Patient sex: M
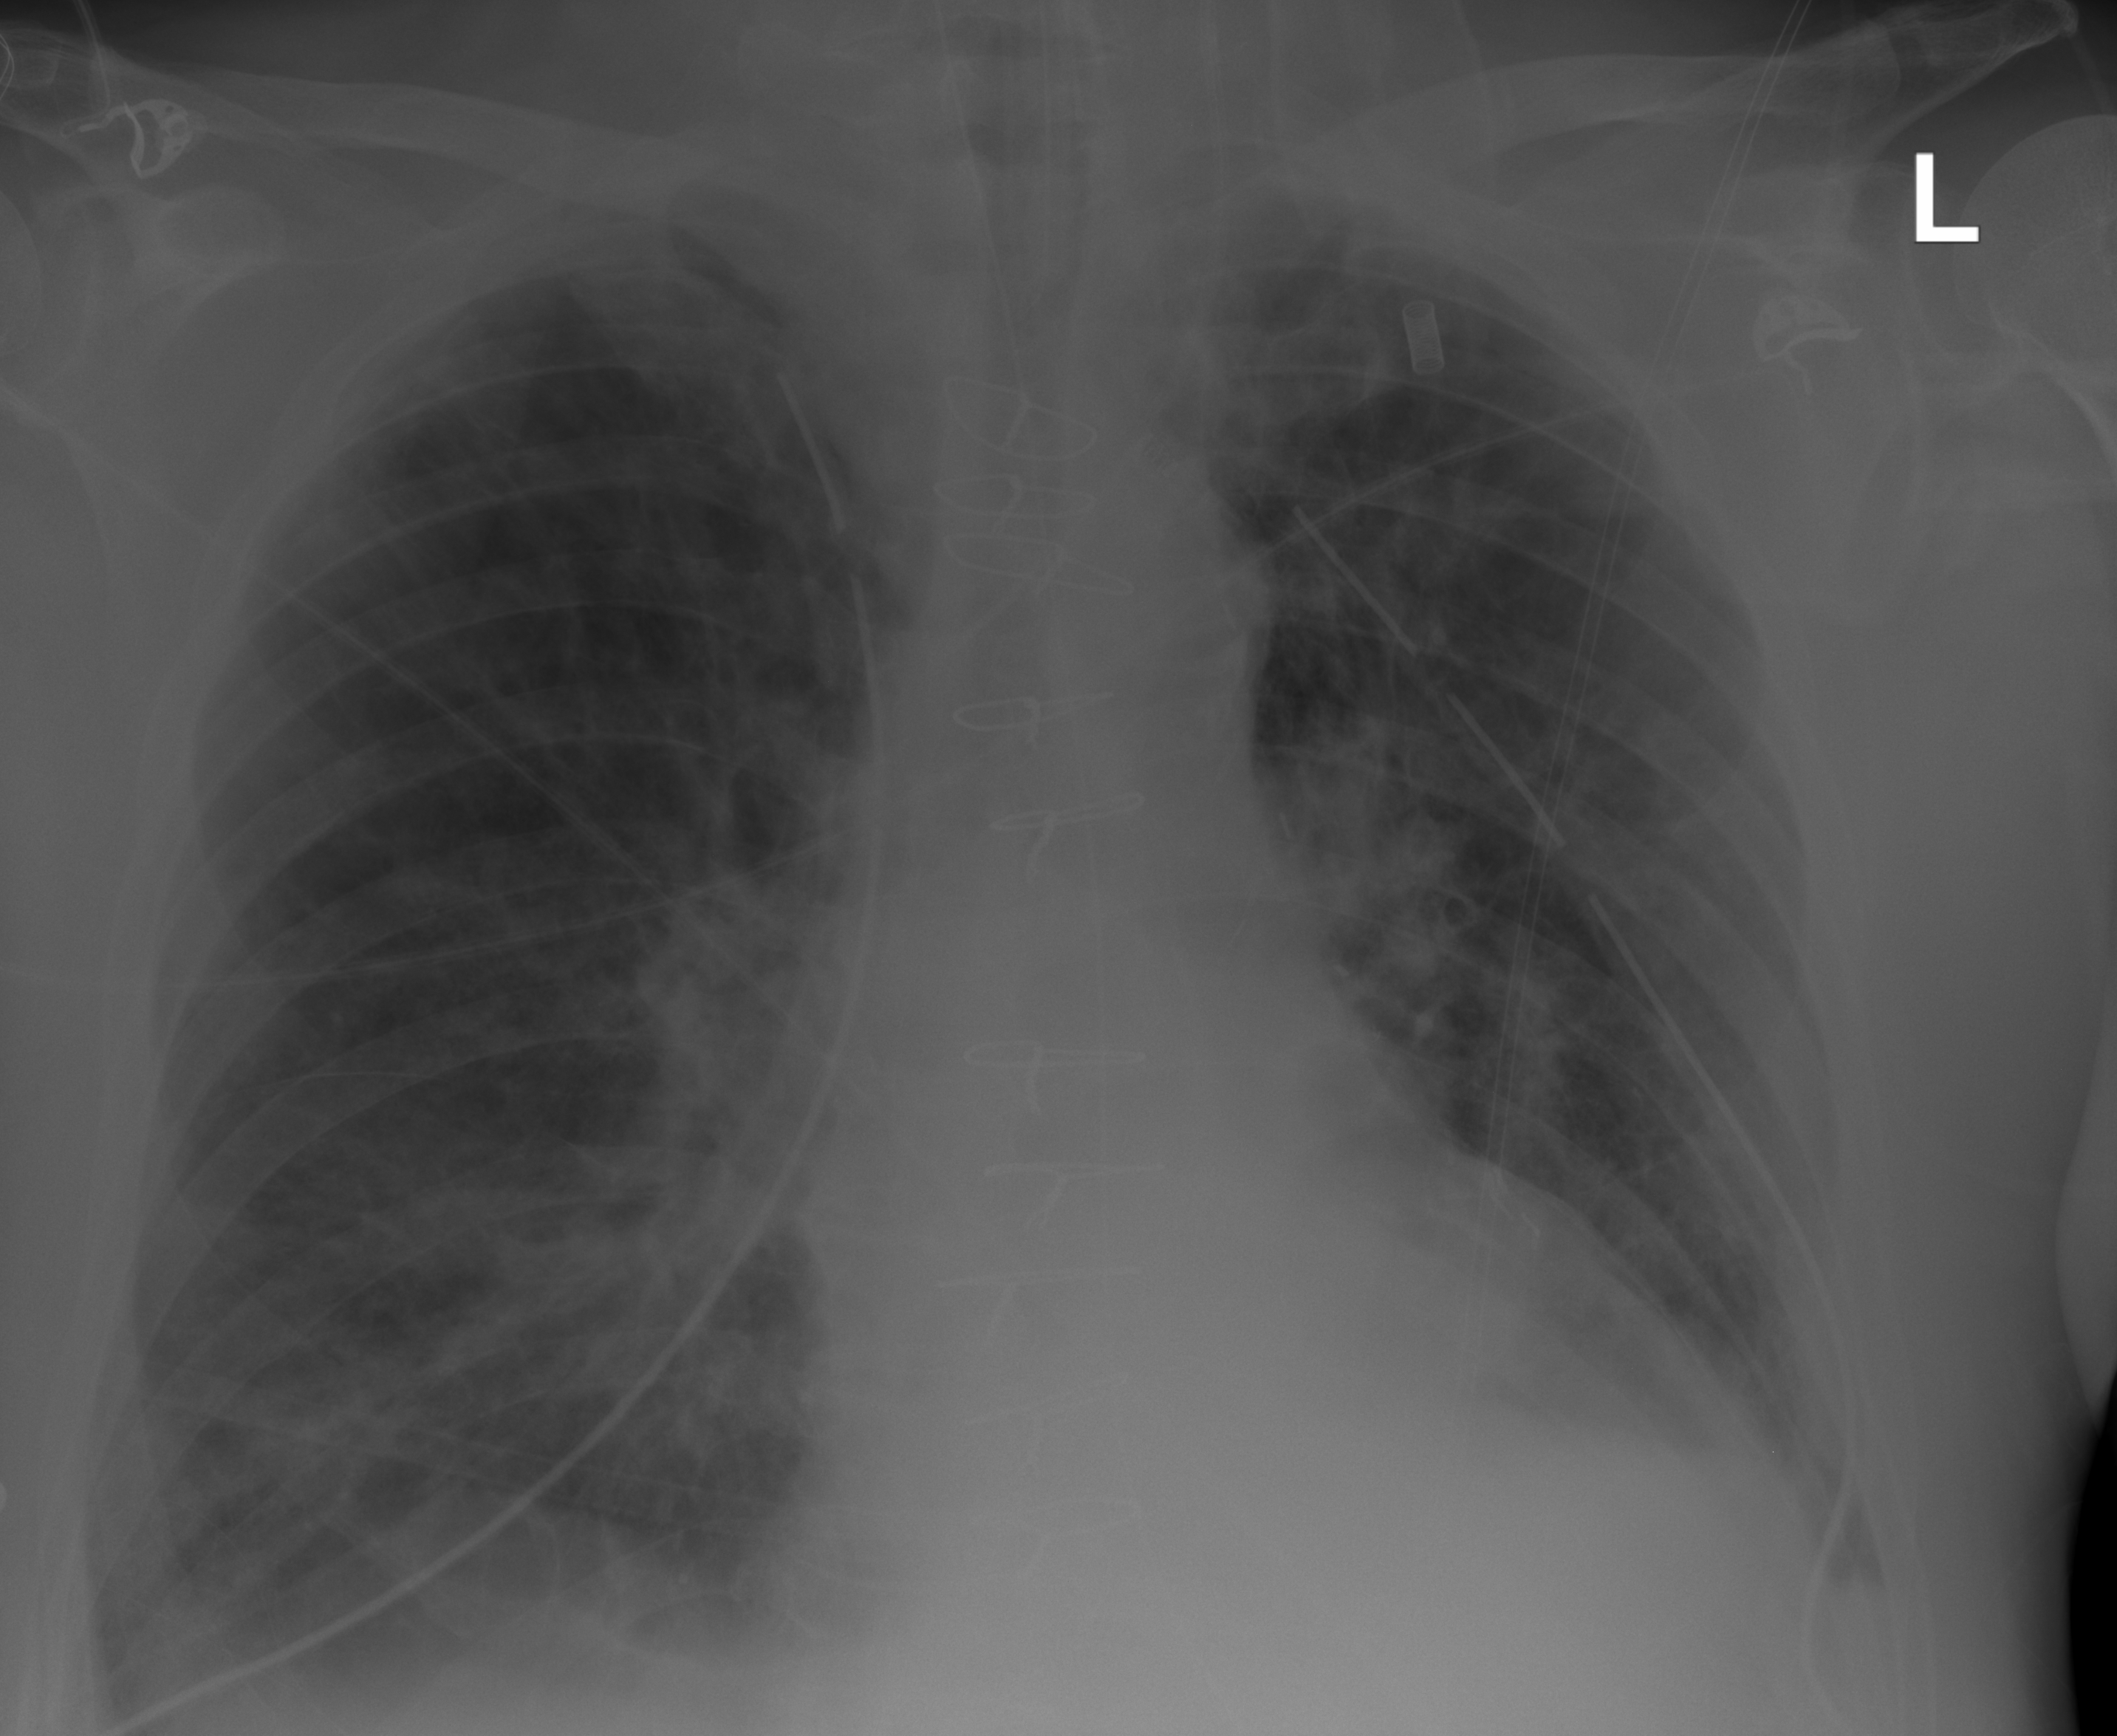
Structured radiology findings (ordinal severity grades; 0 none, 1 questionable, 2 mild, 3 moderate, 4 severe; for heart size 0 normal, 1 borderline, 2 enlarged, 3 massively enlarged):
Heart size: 2
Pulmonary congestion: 0
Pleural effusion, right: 0
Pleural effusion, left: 1
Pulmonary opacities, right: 0
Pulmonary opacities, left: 1
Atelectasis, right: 2
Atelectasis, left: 2